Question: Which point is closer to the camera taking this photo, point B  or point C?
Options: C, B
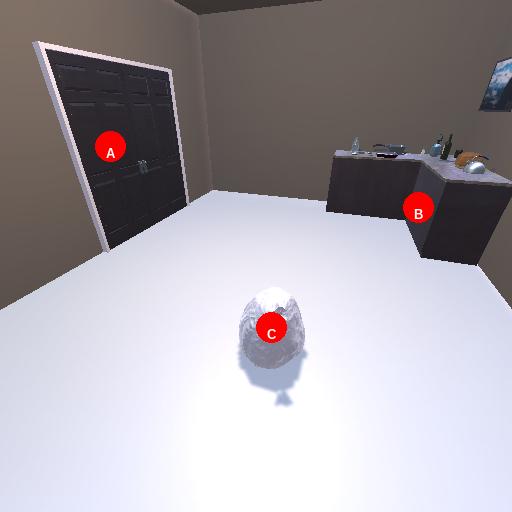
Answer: C